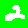
Digit: 2